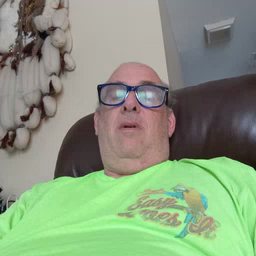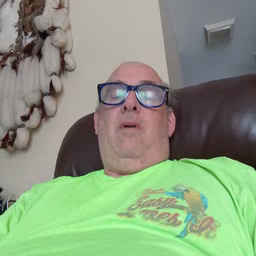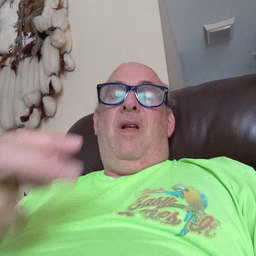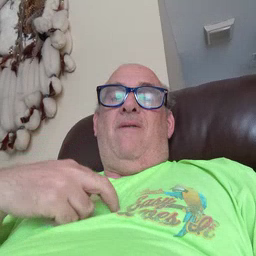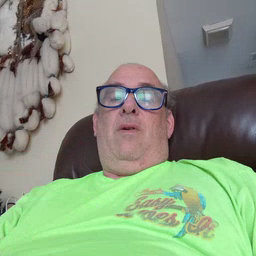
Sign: have